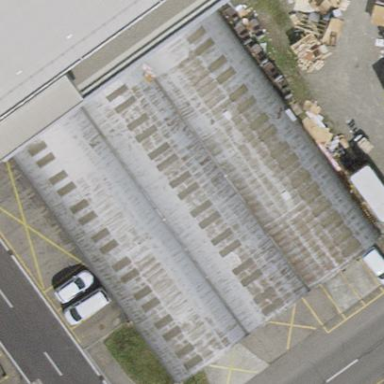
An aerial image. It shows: Office building.